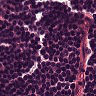
Metastatic tissue present: no